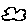
Label: cloud